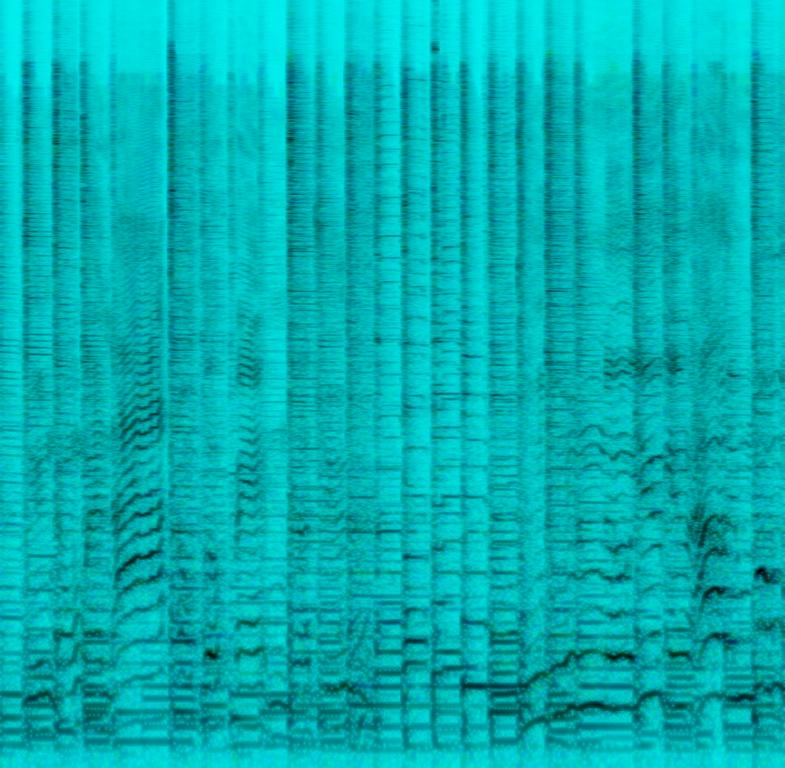
The low quality recording features a folk song being covered by passionate male vocal and groovy acoustic guitar melody. It sounds uplifting and a bit harsh, muddy and unbalanced as far as the stereo image goes.